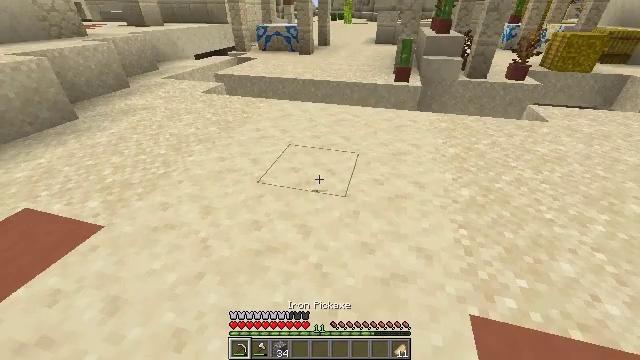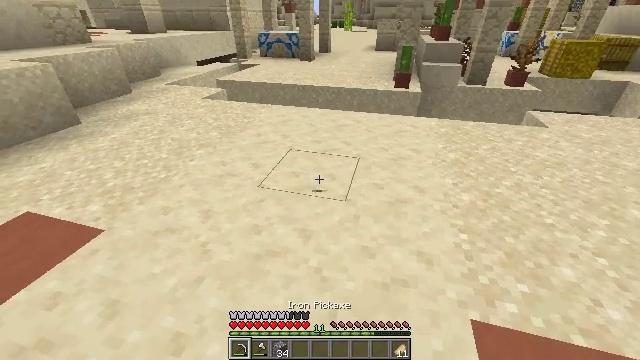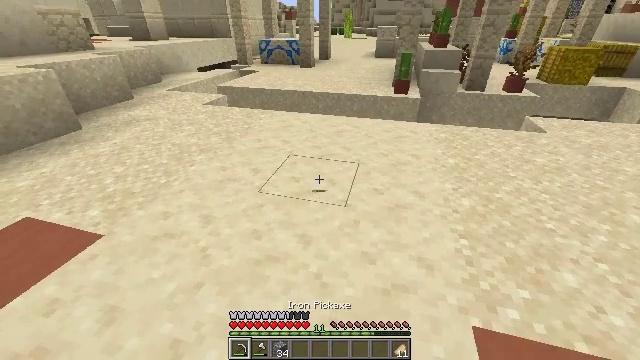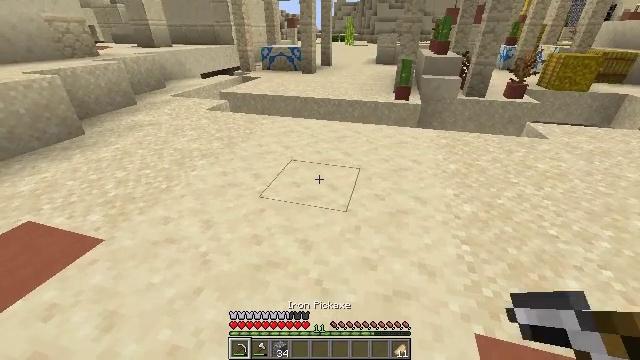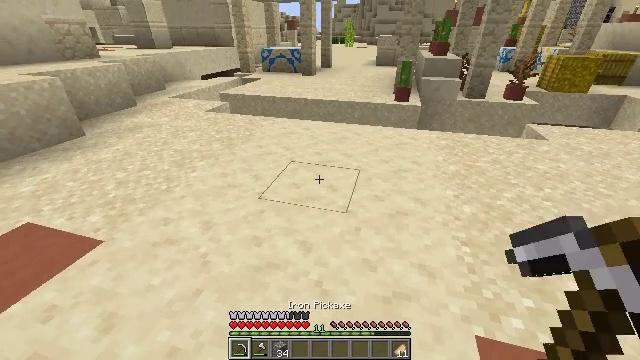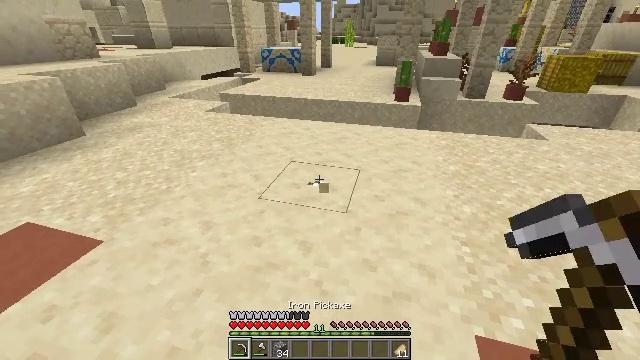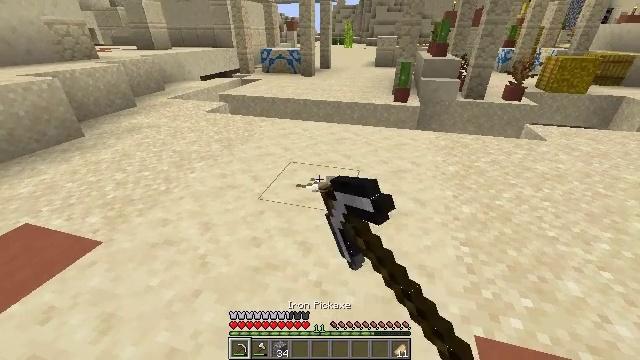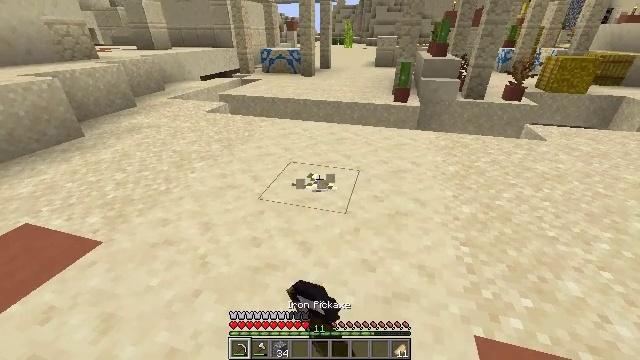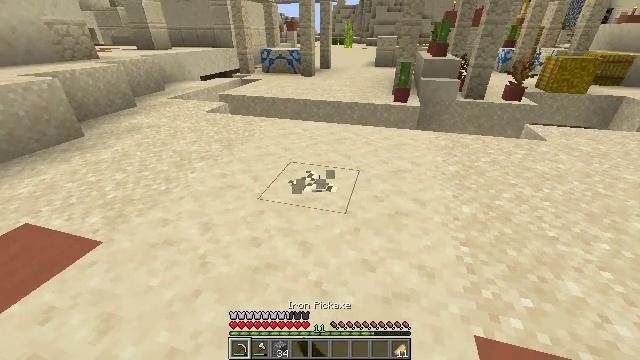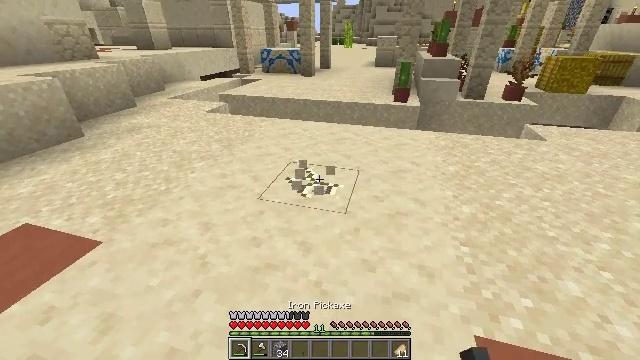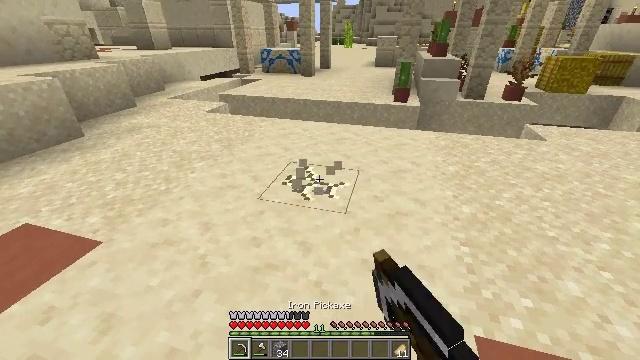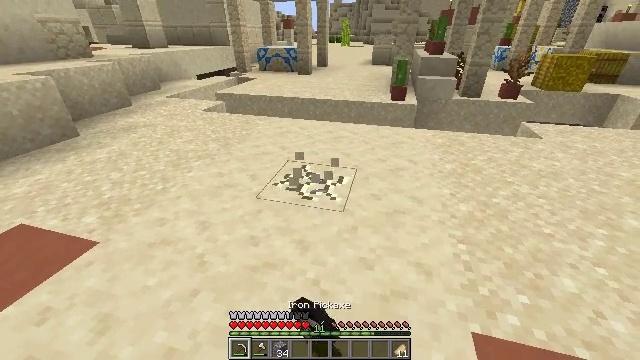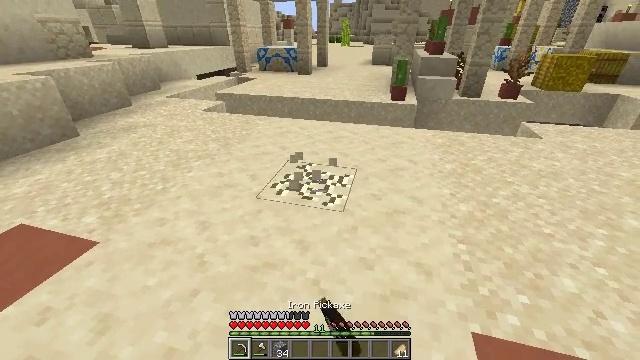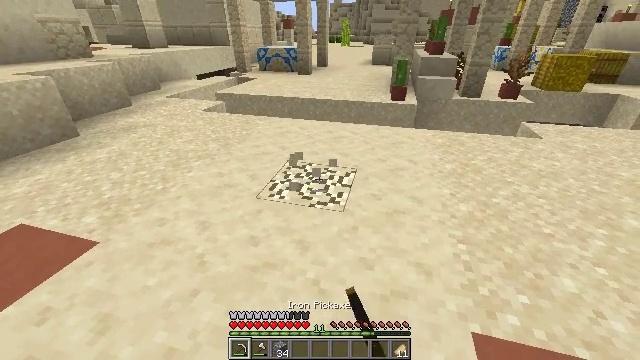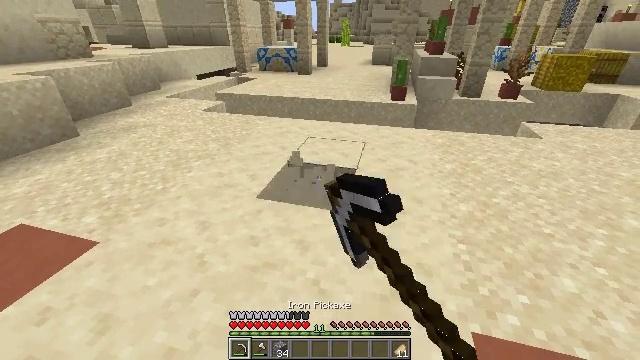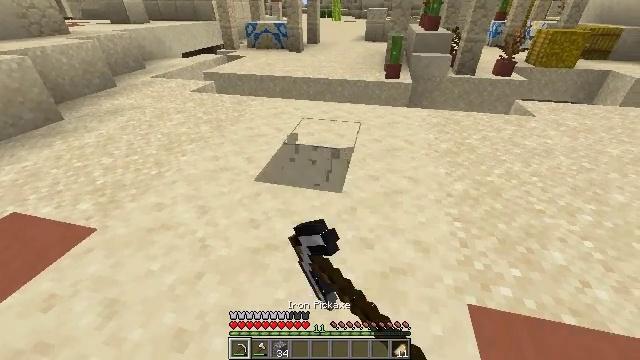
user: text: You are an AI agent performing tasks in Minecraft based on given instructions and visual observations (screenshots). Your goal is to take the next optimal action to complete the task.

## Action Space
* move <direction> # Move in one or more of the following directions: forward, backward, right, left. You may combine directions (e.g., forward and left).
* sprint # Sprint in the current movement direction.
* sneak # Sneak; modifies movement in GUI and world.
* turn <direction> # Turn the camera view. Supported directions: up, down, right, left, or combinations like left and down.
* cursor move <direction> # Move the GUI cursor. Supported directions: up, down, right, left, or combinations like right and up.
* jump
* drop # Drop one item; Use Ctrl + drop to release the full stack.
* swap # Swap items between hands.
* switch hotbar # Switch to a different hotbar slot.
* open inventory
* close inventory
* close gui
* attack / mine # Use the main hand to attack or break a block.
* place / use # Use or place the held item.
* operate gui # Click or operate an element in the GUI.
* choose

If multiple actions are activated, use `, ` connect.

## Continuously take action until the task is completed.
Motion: motion action
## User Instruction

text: Hold left click to mine smooth sandstone.
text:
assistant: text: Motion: turn up, switch to hotbar 1
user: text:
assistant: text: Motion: turn up
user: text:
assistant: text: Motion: turn up
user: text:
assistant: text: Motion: no_op
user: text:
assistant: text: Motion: attack / mine
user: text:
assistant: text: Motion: attack / mine
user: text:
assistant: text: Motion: attack / mine
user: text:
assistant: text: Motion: attack / mine
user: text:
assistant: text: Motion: attack / mine
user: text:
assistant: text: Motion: attack / mine
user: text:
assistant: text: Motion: attack / mine
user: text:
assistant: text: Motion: attack / mine
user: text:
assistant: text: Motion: attack / mine
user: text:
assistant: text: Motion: attack / mine
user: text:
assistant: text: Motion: move left, turn right and down, attack / mine
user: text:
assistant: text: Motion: move left, turn right and down, attack / mine
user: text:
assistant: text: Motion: move left, turn right and down, attack / mine
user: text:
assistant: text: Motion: move left, turn right, attack / mine
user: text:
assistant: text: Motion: turn right and up, attack / mine
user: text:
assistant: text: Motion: turn right and up, attack / mine
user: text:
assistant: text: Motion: turn up, attack / mine
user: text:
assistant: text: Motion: turn up, attack / mine
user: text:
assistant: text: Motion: attack / mine
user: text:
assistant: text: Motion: attack / mine
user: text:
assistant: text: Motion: attack / mine
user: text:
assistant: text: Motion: attack / mine
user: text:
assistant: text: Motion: attack / mine
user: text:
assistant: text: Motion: attack / mine
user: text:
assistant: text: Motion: attack / mine
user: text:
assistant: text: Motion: move left, attack / mine